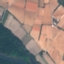
Land use / land cover class: PermanentCrop